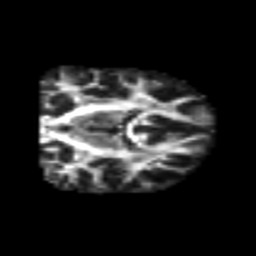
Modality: FA
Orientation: coronal
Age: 25
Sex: male
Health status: healthy